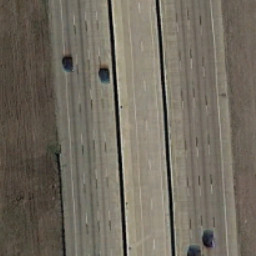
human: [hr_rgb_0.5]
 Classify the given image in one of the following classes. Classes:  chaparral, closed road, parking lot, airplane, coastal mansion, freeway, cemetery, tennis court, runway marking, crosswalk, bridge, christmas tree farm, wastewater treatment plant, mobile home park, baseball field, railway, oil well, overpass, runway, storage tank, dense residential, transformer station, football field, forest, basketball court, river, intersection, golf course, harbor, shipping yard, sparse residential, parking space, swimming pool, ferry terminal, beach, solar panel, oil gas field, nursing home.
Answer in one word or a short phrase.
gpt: freeway